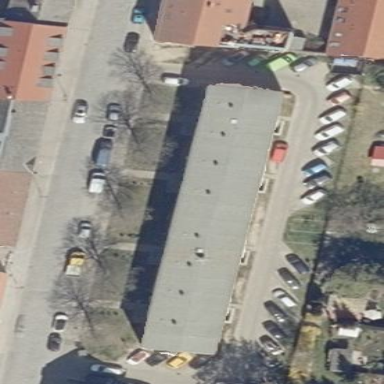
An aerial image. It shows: Building with apartments and flat roof.